Question: I installed sql server 2008 on my windows 7 rtm, but as you see in the screen shot all its services are stop and when i try to start it fail, also when i try to install SP, it give me a big error message.
Is it not possible to install sql 2008 on windows 7 or what should i fix?
feel free to ask me to know more about the problem.

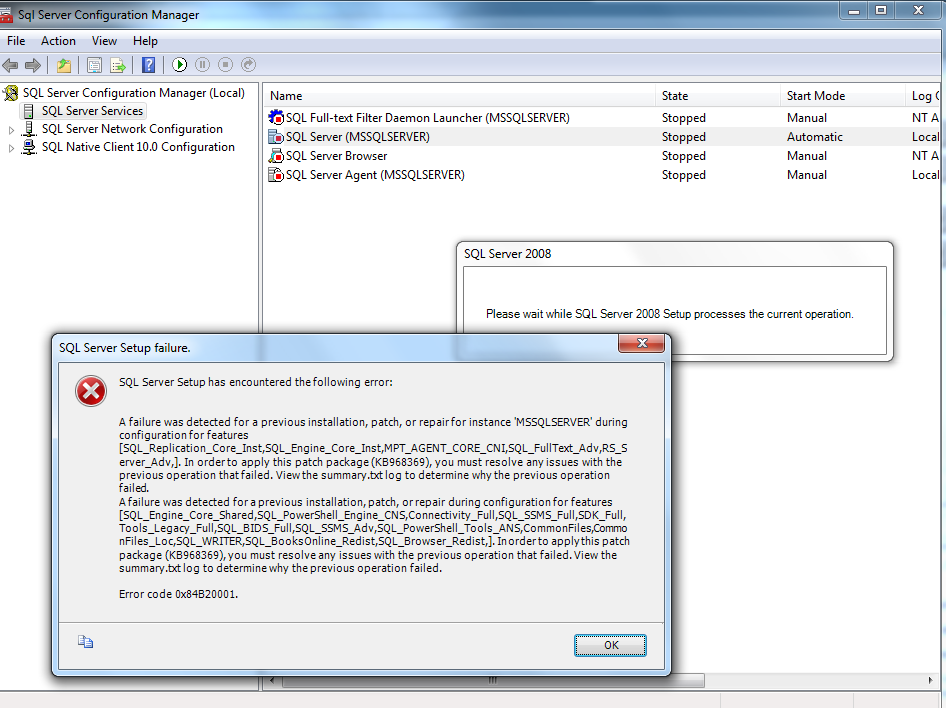
Answer: I'm running Windows 7 and have successfully installed SQL 2008 with no problems. By the looks of your error, it seems that you may have an aborted/failed previous installation.
You should first check out the setup log files which are usually located at %programfiles%\Microsoft SQL Server@\Setup Bootstrap\Log. Check out <URL> for help reading the log file. There may be a clue in there as to why your installation is failing.
You could also check out your server log files in %programfiles%\Microsoft SQL Server\MSSQL.1\MSSQL\LOG for why the service won't start.
All else fails, you should go to Programs and Features to remove anything that is SQL related and start over.